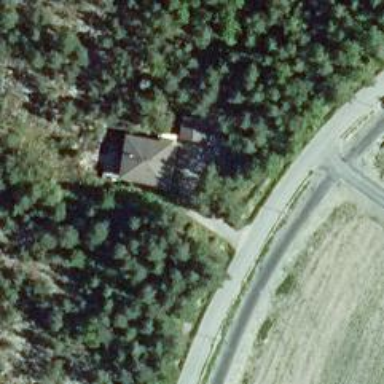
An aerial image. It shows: Driveway leading to service road.